Current action and preconditions to check: trajectory_clear

Your task: For each precondition in the list above, predict whether it will hold at this action.

Consider the current scene as observed from the mobile robot's camera, and analyze the predicted future states of all dynamic agents (e.g., people, animals, vehicles, or any moving entities) within the NEXT SECOND.

IMPORTANT: Only answer "very likely" if you are absolutely certain—based on strong, clear evidence—that a dynamic agent will violate the precondition in the predicted future state. Do NOT answer "very likely" for unlikely, ambiguous, or low-probability risks.

Ask yourself for each precondition: Is there a high probability, with clear and convincing evidence, that the predicted future states of any dynamic agent will interfere with the predicted future state of the currently executing action within the NEXT SECOND, causing that precondition to fail?

Assess the risk level based on these predictions. Use "likely" or "very likely" if motions create a clear risk of interference.

Use "neutral" or "improbable" if agents are nearby but their predicted paths are clearly diverging or non-conflicting.

Failure Risk Categories: "very improbable", "improbable", "neutral", "likely", "very likely"

Answer Format: Output ONLY the probability_of_failure value from these categories: "very improbable", "improbable", "neutral", "likely", "very likely"

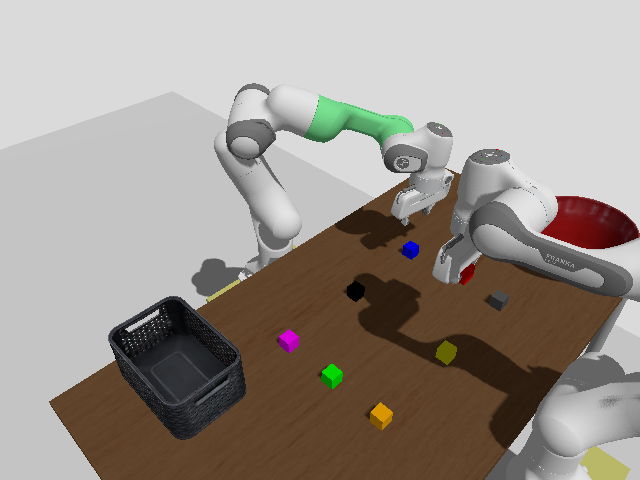

Answer: very improbable